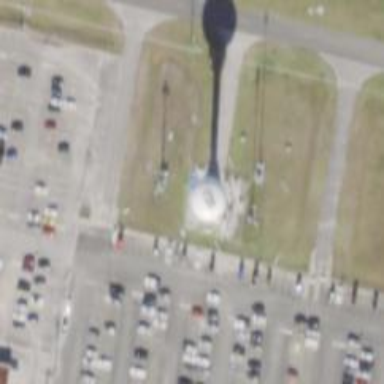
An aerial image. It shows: Water tower that is man-made.